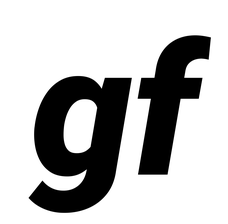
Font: Roboto-Italic_Black_Italic